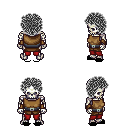
a pixel art fantasy rpg character, male body template, skeleton, leather chest armor, red pants, gray curly afro hairstyle, cloth bracers, black slippers, four views (front, back, left, right), 2x2 character sprite sheet, small pixel art, hard edges, no anti-aliasing